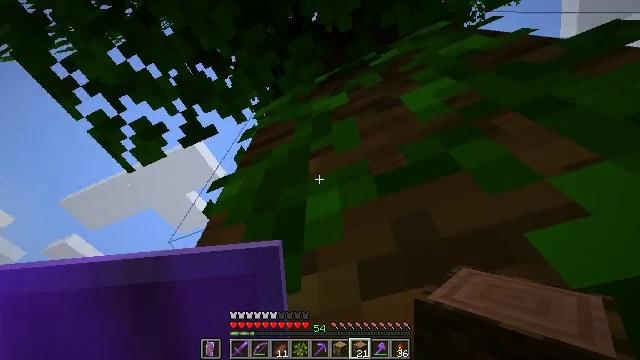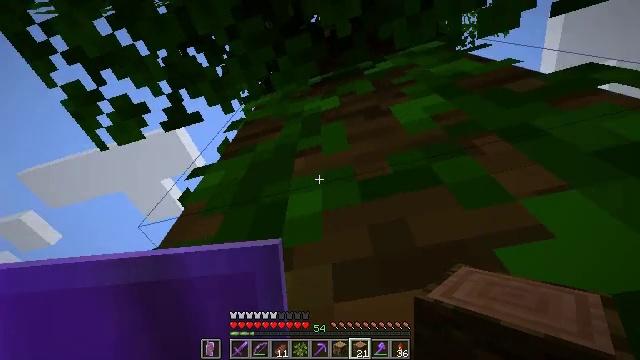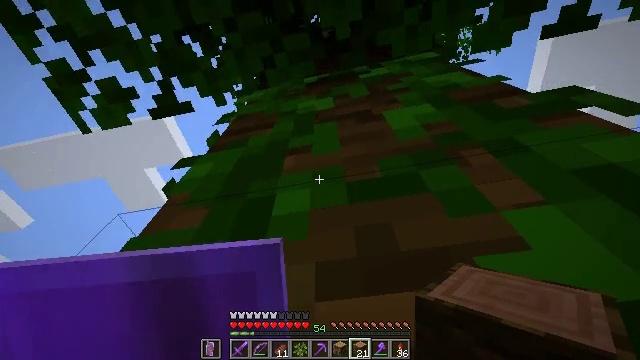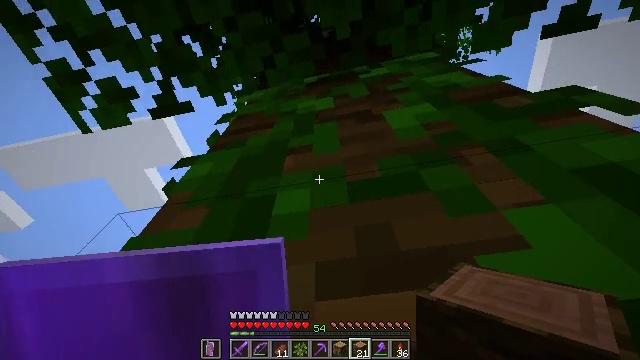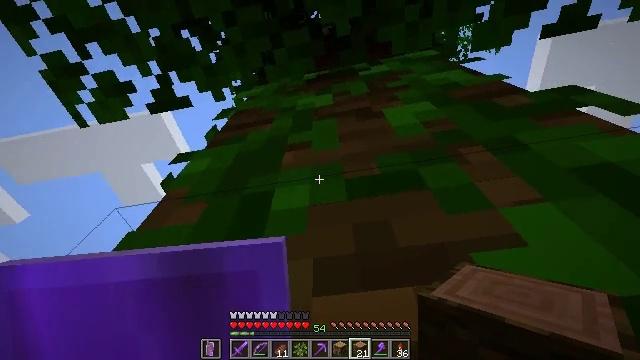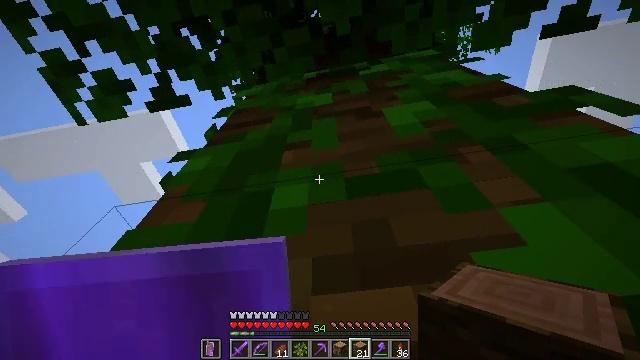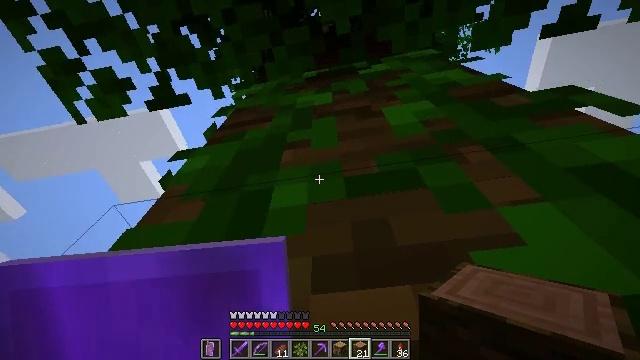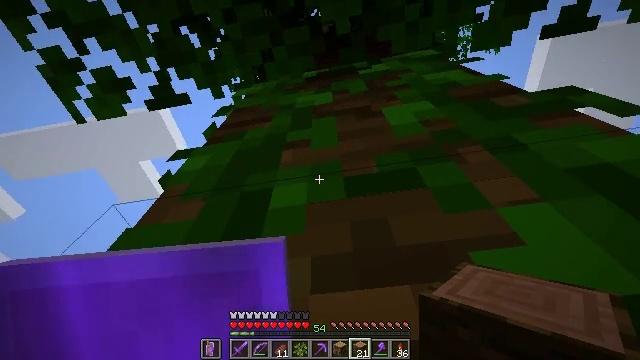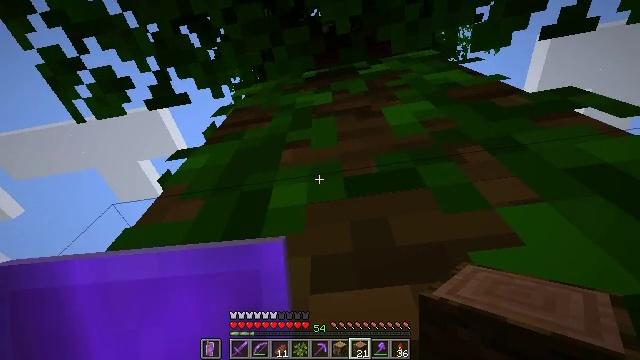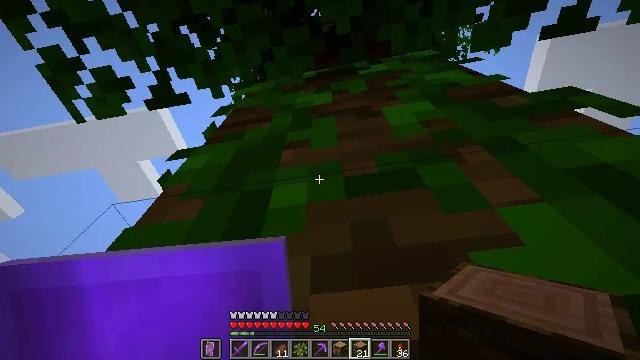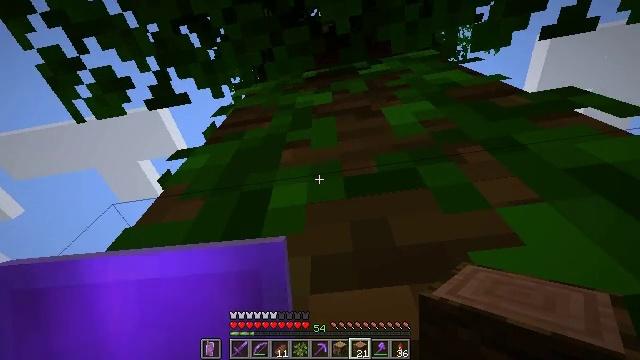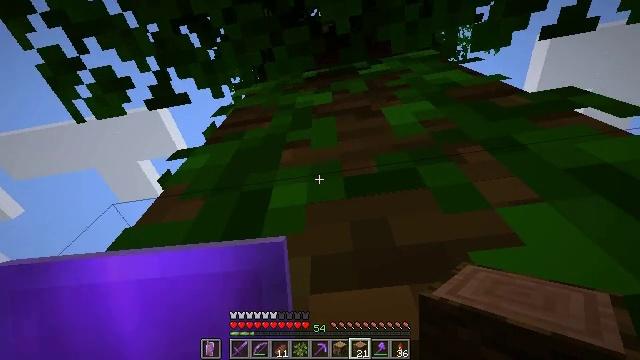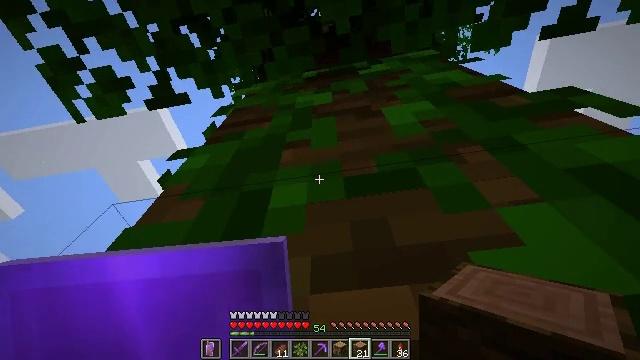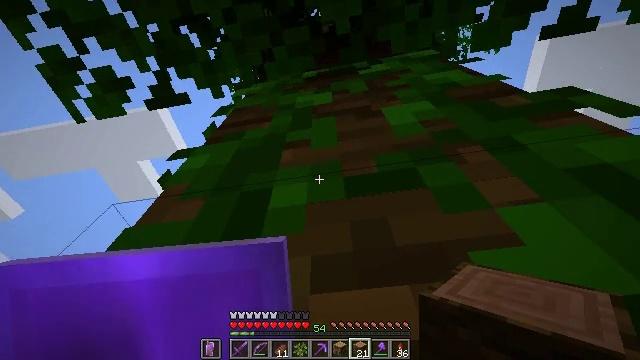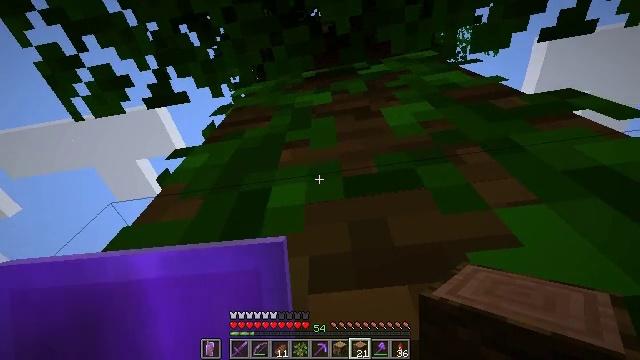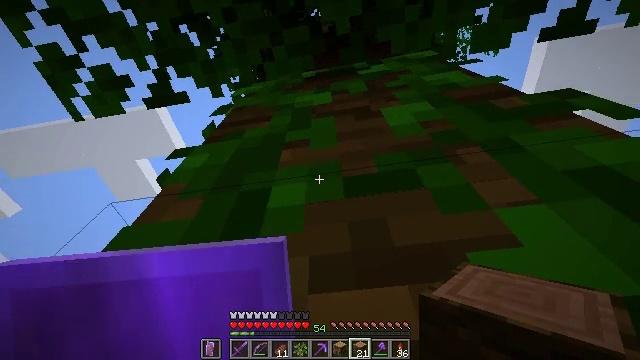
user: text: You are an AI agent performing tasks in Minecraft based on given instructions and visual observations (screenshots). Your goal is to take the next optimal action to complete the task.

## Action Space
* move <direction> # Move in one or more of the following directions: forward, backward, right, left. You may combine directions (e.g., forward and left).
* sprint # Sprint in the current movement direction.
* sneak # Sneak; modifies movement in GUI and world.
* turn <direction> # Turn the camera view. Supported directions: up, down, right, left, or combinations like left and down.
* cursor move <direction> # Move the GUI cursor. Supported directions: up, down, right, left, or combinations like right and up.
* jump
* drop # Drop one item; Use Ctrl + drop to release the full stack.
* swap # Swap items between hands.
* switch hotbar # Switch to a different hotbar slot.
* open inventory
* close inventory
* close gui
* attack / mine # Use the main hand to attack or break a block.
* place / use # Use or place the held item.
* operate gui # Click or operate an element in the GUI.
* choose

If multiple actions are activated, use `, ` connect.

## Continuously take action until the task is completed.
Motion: motion action
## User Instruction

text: Gather vines from trees or structures.
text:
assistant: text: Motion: turn right
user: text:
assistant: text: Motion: turn right
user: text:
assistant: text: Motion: no_op
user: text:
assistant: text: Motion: no_op
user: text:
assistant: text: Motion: no_op
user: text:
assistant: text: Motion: no_op
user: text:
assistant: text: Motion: no_op
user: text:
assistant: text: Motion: no_op
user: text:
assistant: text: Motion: no_op
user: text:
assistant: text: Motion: no_op
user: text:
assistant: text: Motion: no_op
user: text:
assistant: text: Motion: no_op
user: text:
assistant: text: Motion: no_op
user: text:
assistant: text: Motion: no_op
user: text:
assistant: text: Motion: no_op
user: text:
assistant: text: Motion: no_op
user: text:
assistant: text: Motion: no_op
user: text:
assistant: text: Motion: no_op
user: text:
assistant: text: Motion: turn right
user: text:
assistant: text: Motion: turn right and down
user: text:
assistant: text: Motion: no_op
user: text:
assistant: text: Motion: no_op
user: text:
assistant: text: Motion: no_op
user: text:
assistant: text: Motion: no_op
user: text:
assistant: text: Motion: no_op
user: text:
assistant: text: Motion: no_op
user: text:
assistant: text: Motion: no_op
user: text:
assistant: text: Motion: no_op
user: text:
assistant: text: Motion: no_op
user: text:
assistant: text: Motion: no_op